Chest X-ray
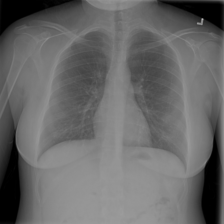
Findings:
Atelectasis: negative
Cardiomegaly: negative
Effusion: negative
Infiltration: negative
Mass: negative
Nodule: negative
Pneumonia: negative
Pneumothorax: negative
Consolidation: negative
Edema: negative
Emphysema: negative
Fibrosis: negative
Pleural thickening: negative
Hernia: negative